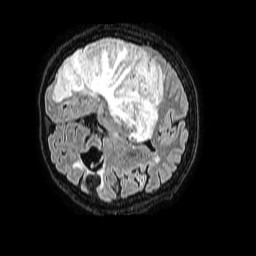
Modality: FLAIR
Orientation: axial
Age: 47
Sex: female
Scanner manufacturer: philips
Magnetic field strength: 1.5 T
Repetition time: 4.8 s
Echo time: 0.3 s